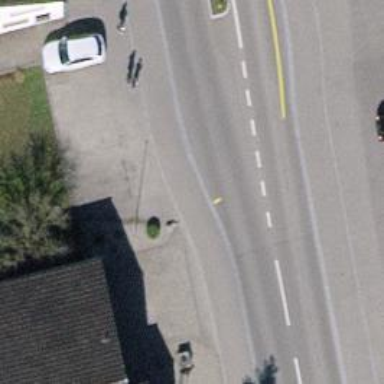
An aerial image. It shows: Bus stop with platform for public transport.